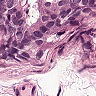
Metastatic tissue present: yes